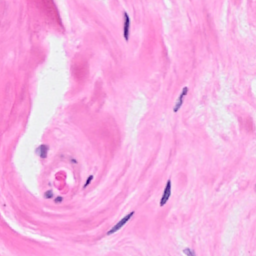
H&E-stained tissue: Breast